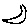
Label: moon